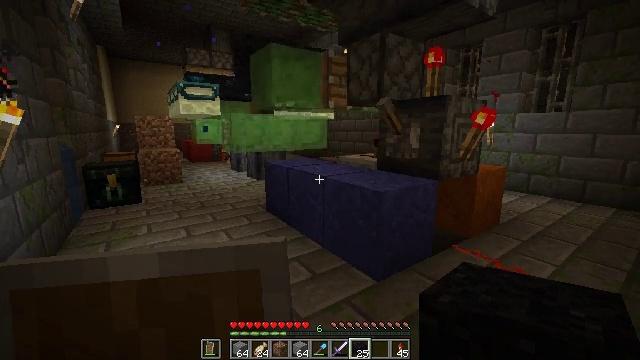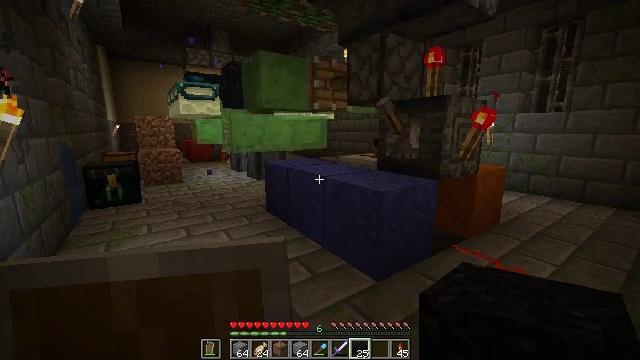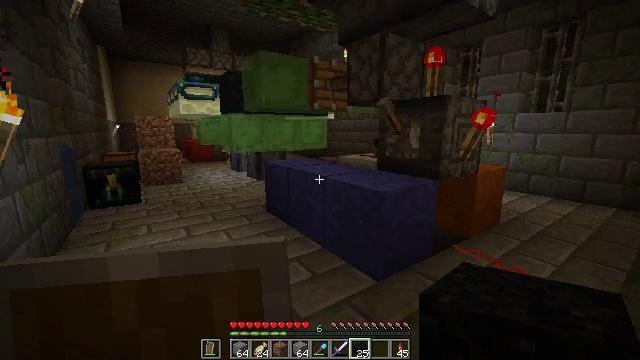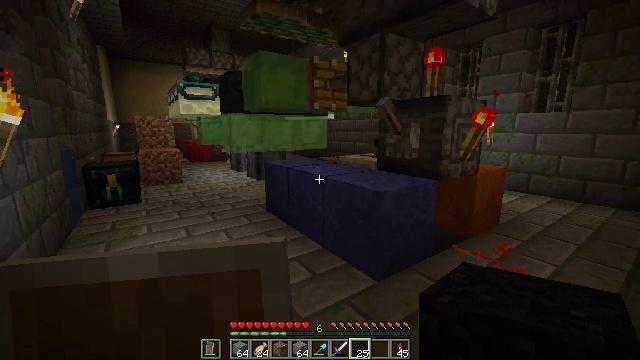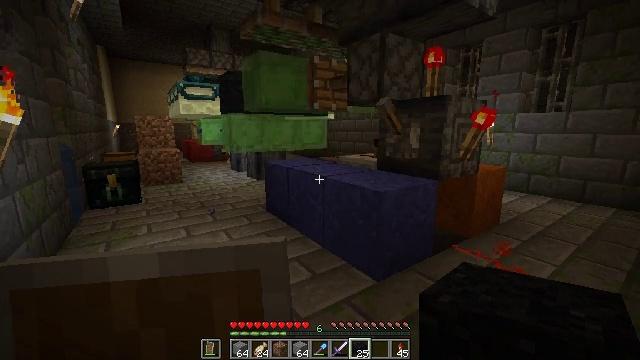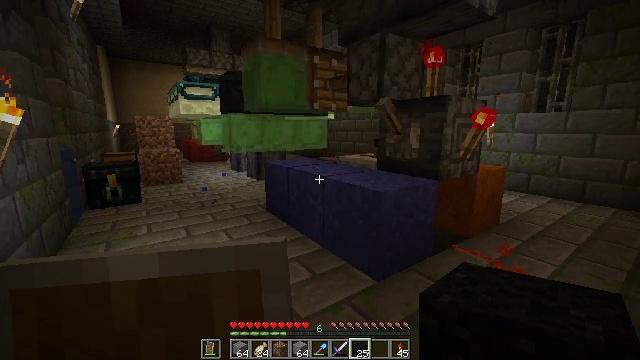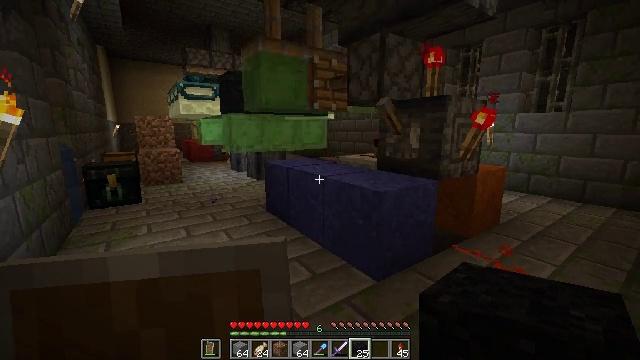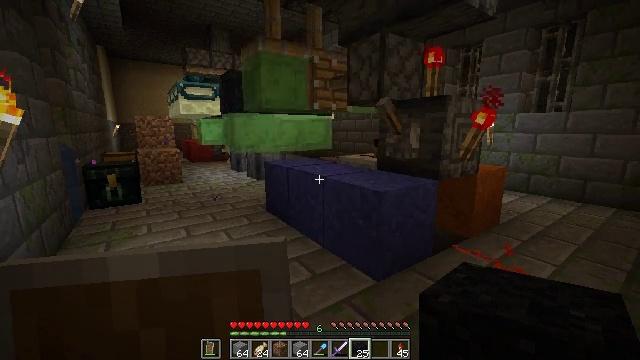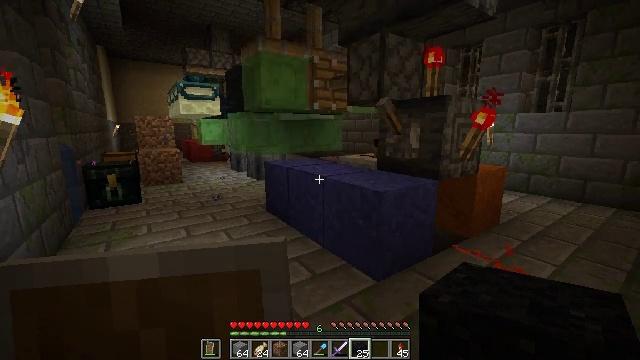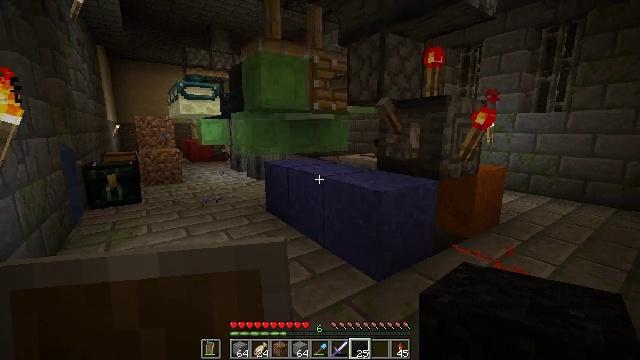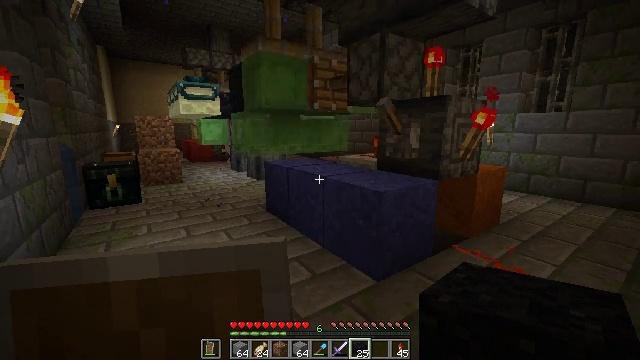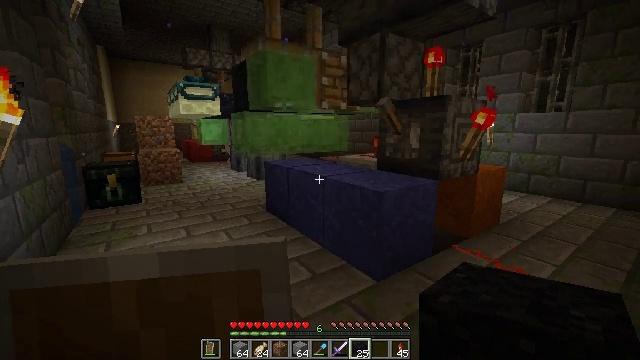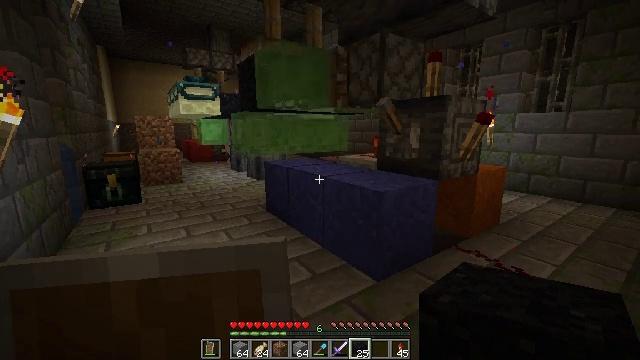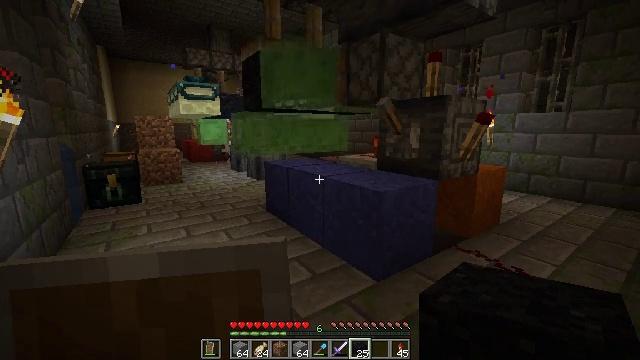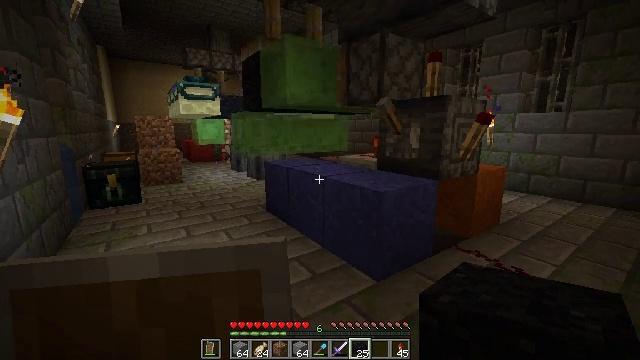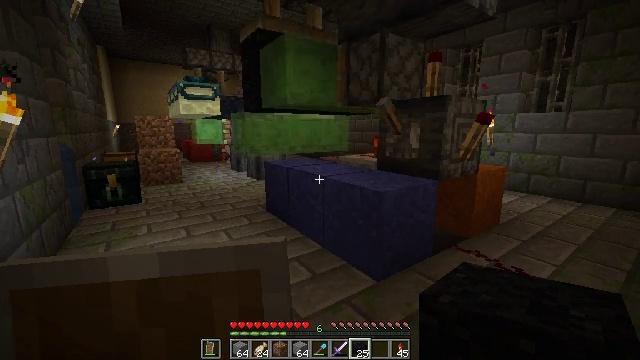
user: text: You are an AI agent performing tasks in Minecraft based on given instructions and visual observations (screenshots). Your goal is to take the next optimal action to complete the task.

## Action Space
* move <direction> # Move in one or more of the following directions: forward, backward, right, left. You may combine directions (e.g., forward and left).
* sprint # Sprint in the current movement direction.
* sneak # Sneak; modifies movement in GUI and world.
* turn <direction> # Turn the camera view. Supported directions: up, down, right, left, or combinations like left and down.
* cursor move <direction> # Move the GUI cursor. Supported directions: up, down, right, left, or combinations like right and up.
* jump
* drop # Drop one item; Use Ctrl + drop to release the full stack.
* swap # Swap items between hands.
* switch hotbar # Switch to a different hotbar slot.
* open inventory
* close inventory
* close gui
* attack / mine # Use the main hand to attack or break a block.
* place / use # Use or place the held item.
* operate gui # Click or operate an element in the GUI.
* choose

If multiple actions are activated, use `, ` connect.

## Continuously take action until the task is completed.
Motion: motion action
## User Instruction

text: Mine block black concrete powder.
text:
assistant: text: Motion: no_op
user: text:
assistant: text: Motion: no_op
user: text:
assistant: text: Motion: no_op
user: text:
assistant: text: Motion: no_op
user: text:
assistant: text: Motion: no_op
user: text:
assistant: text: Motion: no_op
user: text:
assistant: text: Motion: no_op
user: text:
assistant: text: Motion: no_op
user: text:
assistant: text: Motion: no_op
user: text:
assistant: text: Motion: no_op
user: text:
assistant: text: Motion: no_op
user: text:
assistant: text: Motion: no_op
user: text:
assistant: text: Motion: no_op
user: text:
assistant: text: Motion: no_op
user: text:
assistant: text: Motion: no_op
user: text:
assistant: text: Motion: no_op
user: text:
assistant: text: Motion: no_op
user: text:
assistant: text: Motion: no_op
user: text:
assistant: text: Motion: no_op
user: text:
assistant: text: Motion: no_op
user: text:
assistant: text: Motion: no_op
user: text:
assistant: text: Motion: no_op
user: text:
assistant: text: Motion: no_op
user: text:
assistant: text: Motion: no_op
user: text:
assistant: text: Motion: no_op
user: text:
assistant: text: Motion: no_op
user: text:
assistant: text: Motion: no_op
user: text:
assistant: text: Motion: no_op
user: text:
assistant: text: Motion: no_op
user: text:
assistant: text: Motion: no_op